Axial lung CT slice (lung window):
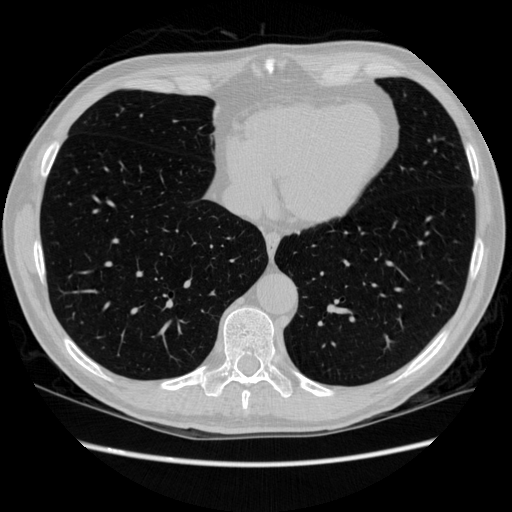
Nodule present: no